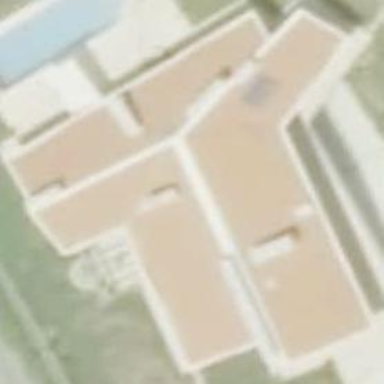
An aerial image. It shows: Simple house.